Field crop: maize
Growth stage: 2
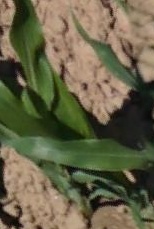
Species: maize